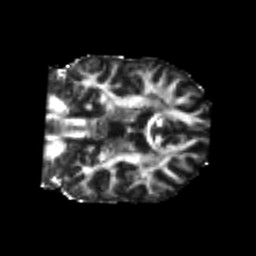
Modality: FA
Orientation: coronal
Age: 21
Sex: male
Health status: healthy
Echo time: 0.074 s